Question: how can i turn my mouse cursor to laser pointer on powerpoint2010 slideshow with an addins .

by default cursor changes by hloding down Ctrl+LeftMouseKey in SlideShow Mode.
but i want change that by add in code,
i found a property (PointerType) but it not accept somthing like laserPointer:
'''
Application.Presentations[1].SlideShowWindow.View.PointerType = Microsoft.Office.Interop.PowerPoint.PpSlideShowPointerType.ppSlideShowPointerPen;
'''
or can we do it with dirty way :) like keep Ctrl+LeftMouseKey down by code ?
ty
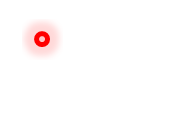
Answer: Since 2013 its possible:
'''
((dynamic)pWindow.View).LaserPointerEnabled = true;
'''